Question: This is my current code, following pretty much the <URL>:
'''
<div id='my_carousel_ct' class='carousel-container'>
<div id="my_carousel_1" class="carousel slide">
<!-- Carousel items -->
<div id="my_carousel_2" class="carousel-inner rs-slider">
<?php
$Atargs = array(
'post_type' => 'attachment',
'numberposts' => -1,
'post_status' => 'any',
'post_parent' => $post->ID/*,
'exclude' => get_post_thumbnail_id()*/
);
$attachments = get_posts( $Atargs );
if ( $attachments ) {
$first = true;
foreach ( $attachments as $attachment ) {
//echo '<li><img src="'.$attachment->guid.'"></li>';
$class = $first ? "active" : "";
echo '<div class="item '. $class .'">
<div class="ts_border">
<img src="'.$attachment->guid.'" alt="'.$attachment->alt.'" />
</div>
</div>';
$first = false;
}
}
?>
</div>
<!-- Carousel nav -->
<a class="carousel-custom" href="#my_carousel_1" data-slide="prev">&lsaquo;</a>
<a class="carousel-custom" href="#my_carousel_1" data-slide="next">&rsaquo;</a>
<div id="ts_scrol_1" class="ts_sld_scroller">
<ul>
<?php
foreach ( $attachments as $attachment ) {
$i = 0;
echo '<li>
<a href="#" class="ts_refine_st" data-to="'.$i++.'" data-slideindex="'.$i.'">
<img src="'.$attachment->guid.'" style="width:100px;height:60px;margin:0" height="60" width="100" alt="'.$attachment->guid.'" />
</a>
</li>';
}
?>
</ul>
</div>
</div>
</div>
<link rel='stylesheet' href='<?php echo get_template_directory_uri()?>/css/slider_multiple.css' />
<script type='text/javascript' src='<?php echo get_template_directory_uri()?>/js/wpts_slider_multiple.js'></script>
<script>
jQuery(document).ready(function(e) {
jQuery('#my_carousel_ct').tsSlider({
thumbs:'bottom'
, width:'475'
, showText: true
, autoplay:5000
, imgWidth: 100
, imgHeight: 100
, imgMarginTop: 0
, imgMarginLeft: 0
, squared: true
, textSquarePosition: 4
, textPosition: 'top'
, imgAlignment: 'Center'
, textColor: '999'
, skin: 'transparent'
, arrows:'ts-arrow-1'
, sliderHeight: 400
, effects:''
, titleBold: 'false'
, titleItalic: 'false'
, textBold: 'true'
, textItalic: 'false'
, textWidth: 90
, background_sld:'#FFF'
, background_caption:'#000'
});
});
</script>
'''
But this is how the scroller looks (<URL>

I can't see any errors in the console
Also if I click on the thumb it doesn't jump to the related slide
Any idea what am I missing
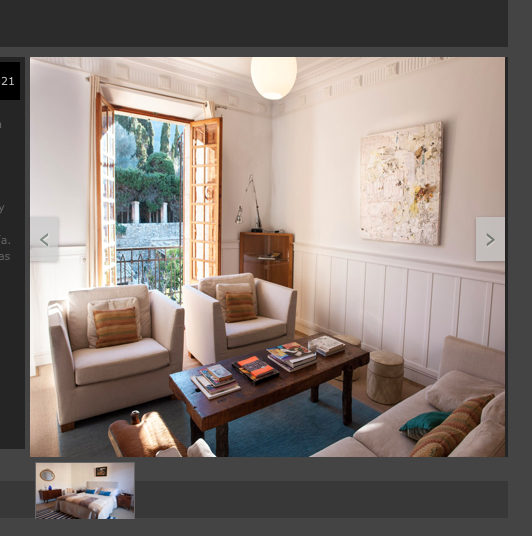
Answer: I see some of the things missing in thumbnails
Your code:
'''
<a href="#" class="ts_refine_st" data-to="1" data-slideindex="1">
<img src="http://toniweb.us/inmobiliaria/wp-content/uploads/2014/01/DSC09549.jpg" style="width:100px;height:60px;margin:0" height="60" width="100" alt="http://toniweb.us/inmobiliaria/wp-content/uploads/2014/01/DSC09549.jpg">
</a>
'''
Their code:
'''
<a href="#" class="ts_refine_st" data-to="1" data-slideindex="0">
<img src="http://www.jqueryslidershock.com/wp-content/uploads/2012/10/AssassinsCreedIII4-1024x640.jpg" height="60" width="100">
</a>
'''
Difference is
- Which is getting incremented based on slides.
Also the images
Your code:
'''
<div class="item active" style="height: 250px; text-align: left; width: 100%;">
<div class="ts_border" style="background-color: rgb(255, 255, 255); background-position: initial initial; background-repeat: initial initial;">
<img src="http://toniweb.us/inmobiliaria/wp-content/uploads/2014/01/DSC09502.jpg" alt="" style="width: 100%; height: 100%; margin-top: 0px; margin-left: 0px;">
</div>
'''
Their code:
'''
<li class="rs-slide-0" style="opacity: 0; height: 340px; text-align: left; width: 100%;">
<div class="ts_border" id="">
<img src="http://www.jqueryslidershock.com/wp-content/uploads/2012/10/AssassinsCreedIII4-1024x640.jpg" width="100%" height="340" class="rs-slide-image" style="opacity: 1; width: 100%; max-width: 100%; max-height: 100%; height: 100%; margin: 0px; display: inline-block; position: relative;">
<div class="carousel-caption" style="top: 0px; left: 0px; bottom: auto;">
<h4>Fetch The Slider With Multiple Data Sources</h4>
<p class="ts_txt" style="color: rgb(255, 255, 255);">
Slidershock is very flexible, that means that you can show YouTube videos, Flickr Images, Instagram images, images taken from a RSS feed.&nbsp;You can also fetch the slider with the content of a Twitter account. </p>
</div>
</div>
</li>
'''
-- Update on 12/2/2014
1. Adding , effects:'sliceH' in the configuration will solve the issue with thumbnail and image linking. Try with other effects if you want, I tried sliceH instead of providing blank value
2. Thumbnails positioning Add the class ts_scr_bottom to the tag which will display all thumbnails correctly and also provide with to <ul> according to number of thumbnails <div id="ts_scrol_1" class="ts_sld_scroller ts_scr_bottom"> <ul style="width:900px;"> Write some css to position it how you want it, check the demo.
3. For auto scrolling thumbnails - download plugin and include it after wpts_slider_multiple.js http://www.jqueryslidershock.com/wp-content/plugins/tsslider/js/jquery_autoscroll.js
Hope this helps!